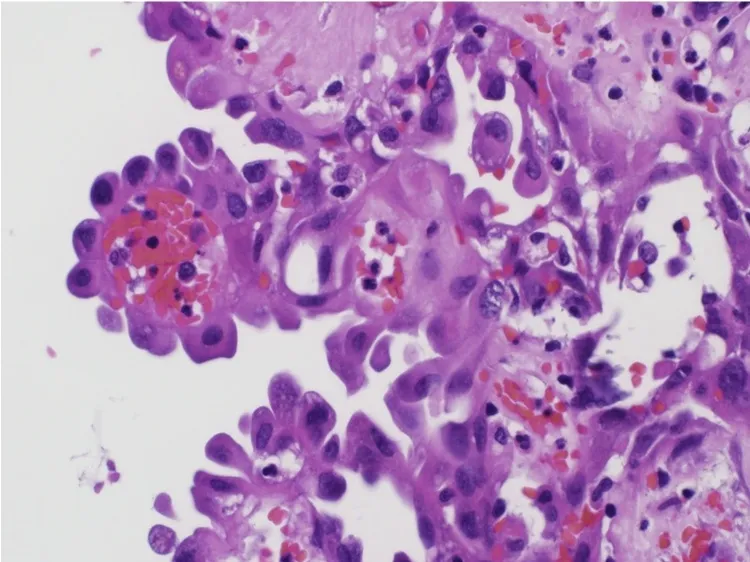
B. High-power view shows the hobnail growth pattern of the epithelial cells which have the nuclear features of papillary thyroid carcinoma in the form of nuclear enlargement, overlapping of the nuclei, irregular nuclear membranes with occasional nuclear grooves. The cells have abundant eosinophilic cytoplasm with oncocyte-like appearance (hematoxylin and eosin stain, x400).
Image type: pathology (h&e)